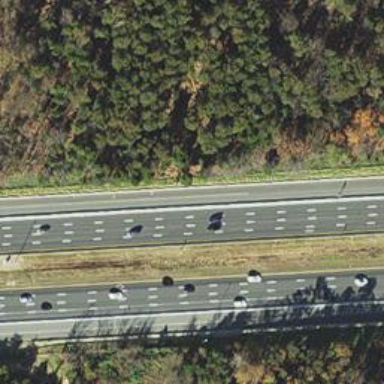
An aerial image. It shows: Motorway junction.